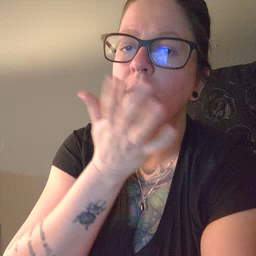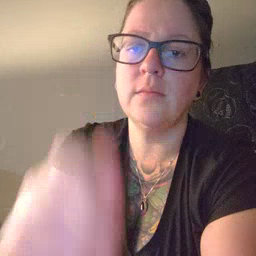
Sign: grass